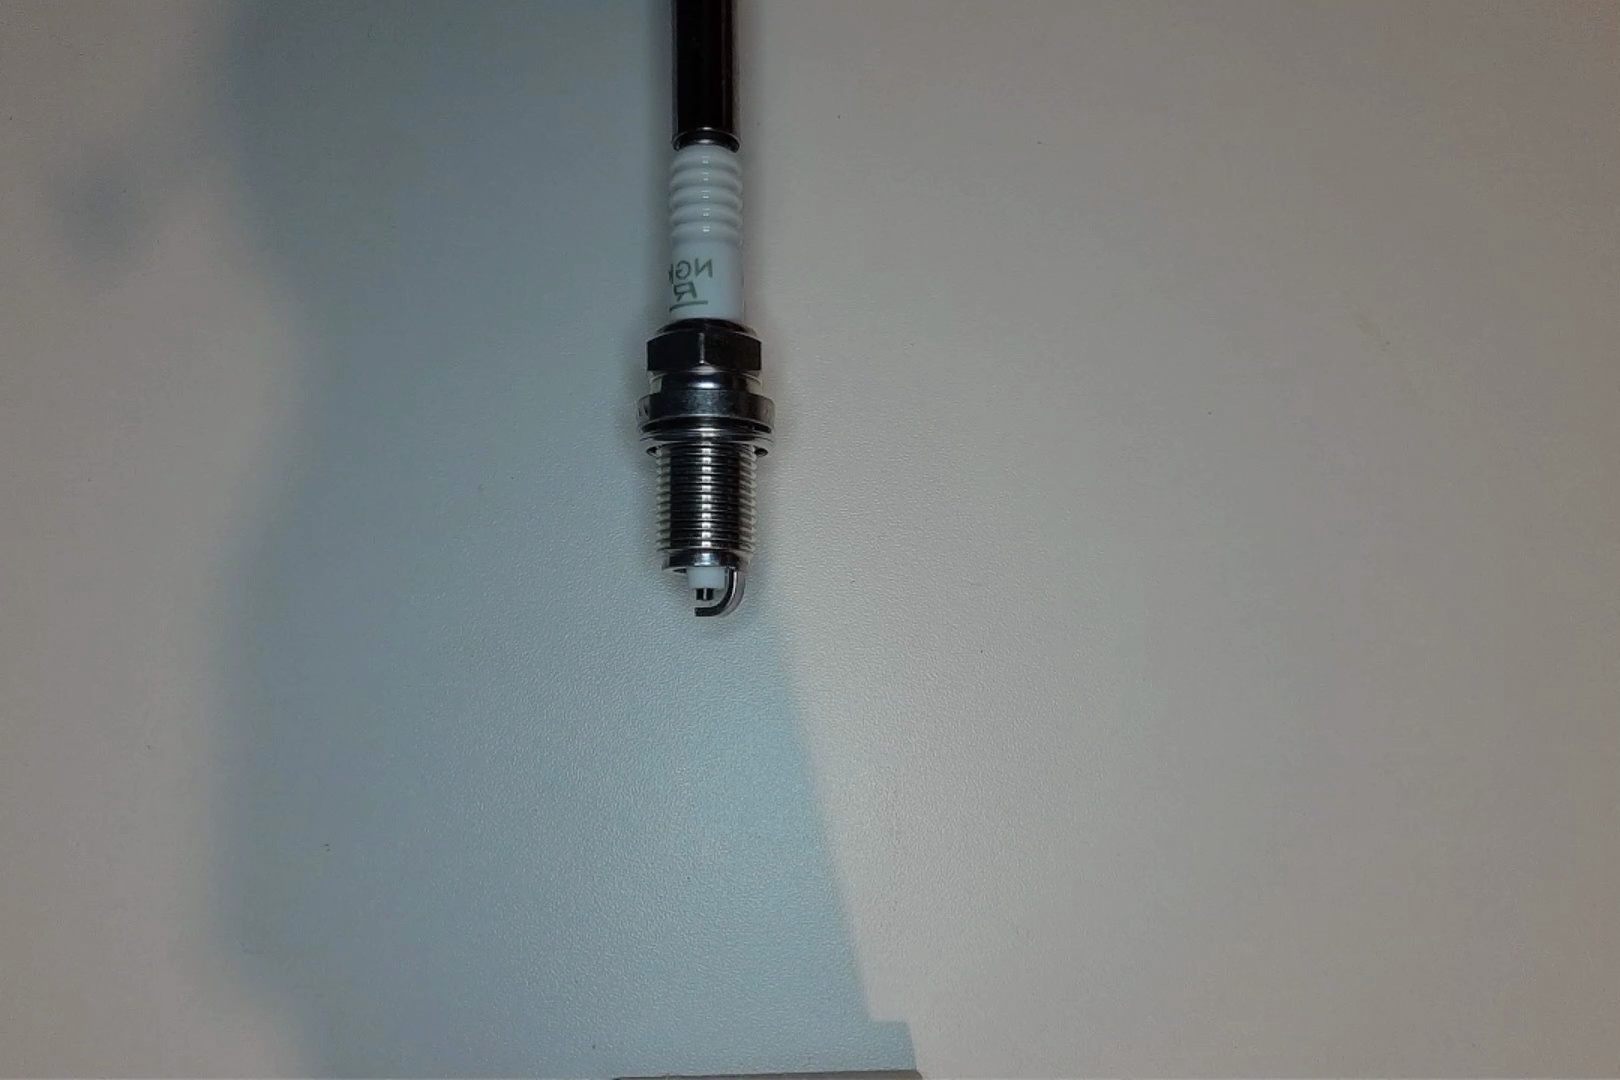
Label: normal